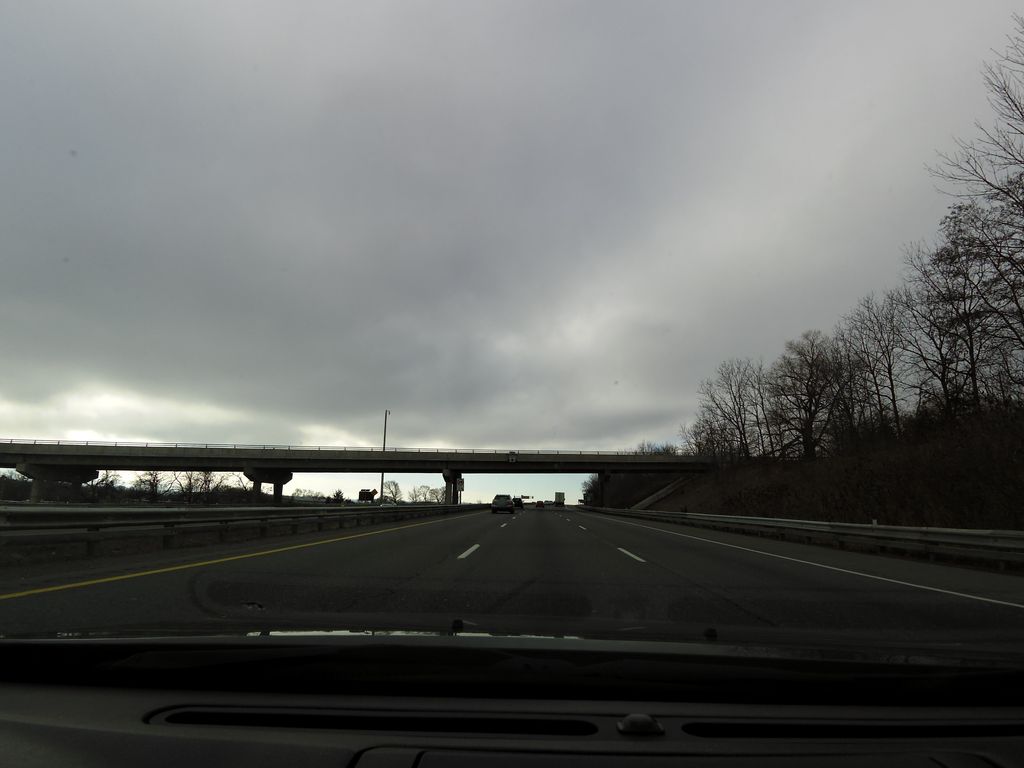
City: hamilton